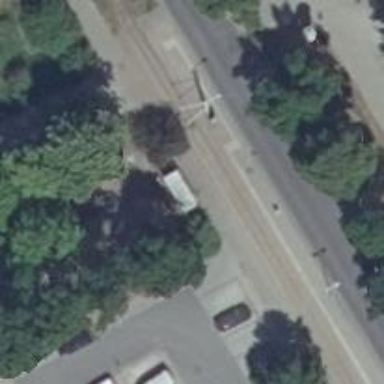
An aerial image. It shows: Shelter for public transport.